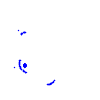
Particle: kaon